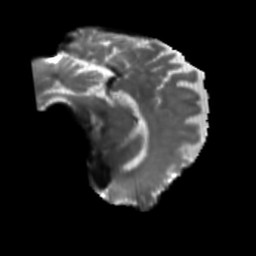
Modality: T2w
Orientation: sagittal
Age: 71
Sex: female
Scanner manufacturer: siemens
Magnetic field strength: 3 T
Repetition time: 5.25 s
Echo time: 0.08 s